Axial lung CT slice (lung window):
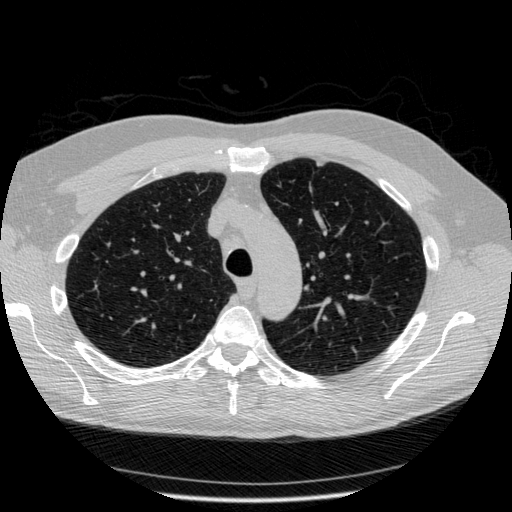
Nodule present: no